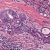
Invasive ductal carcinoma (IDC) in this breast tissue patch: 0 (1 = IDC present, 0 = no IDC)